一年级 · 逻辑题
比多。( )

ॠ

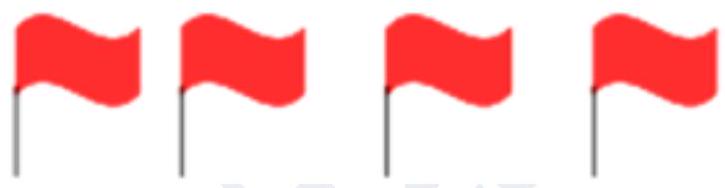
答案: $\sqrt{ }$